Question: I want to create text area with black borders.
'''
TextArea dataPane = new TextArea();
dataPane.setStyle("-fx-border-color: black; -fx-border-width: 1; -fx-border-radius: 16;");
'''
But I get this result:

Can you tell me how I can remove this blue shadow?
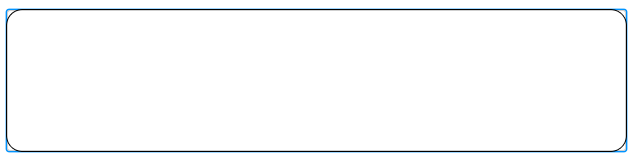
Answer: The blue border is not a shadow but a default focus color in caspian style of JavaFX for controls. You can see its definition in as '-fx-focus-color' with default value '#0093ff'.
Now we can override this color palette per control. So you do
'''
dataPane.setStyle("-fx-border-color: black; -fx-border-width: 1; "
+ "-fx-border-radius: 16; -fx-focus-color: transparent");
'''